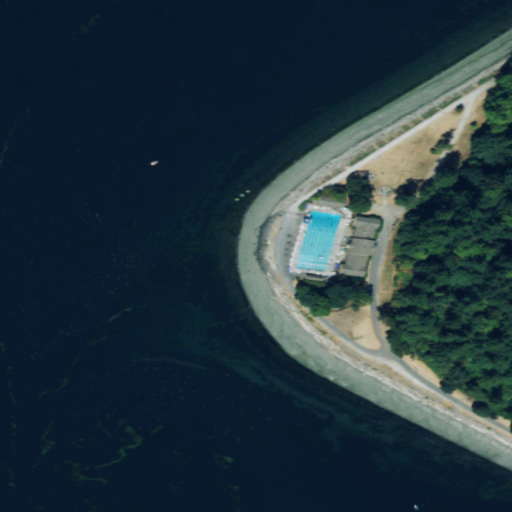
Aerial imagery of cape in Washington named Point Williams containing open water, barren land, evergreen forest, mixed forest, and herbaceous wetlands